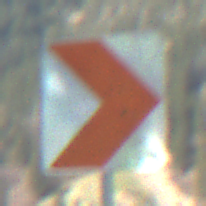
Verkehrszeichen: RichtungstafelnInKurvenKleinLinks
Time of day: MorningAfternoon
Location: Outdoor (Nature)
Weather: PartlyCloudy
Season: NotSpecified
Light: Natural